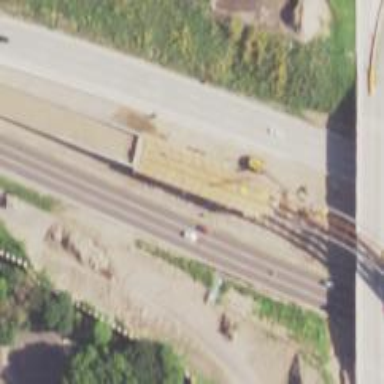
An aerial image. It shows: Bridge on motorway link.